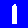
Digit: 1